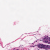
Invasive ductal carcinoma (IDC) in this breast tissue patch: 0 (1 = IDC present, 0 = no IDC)